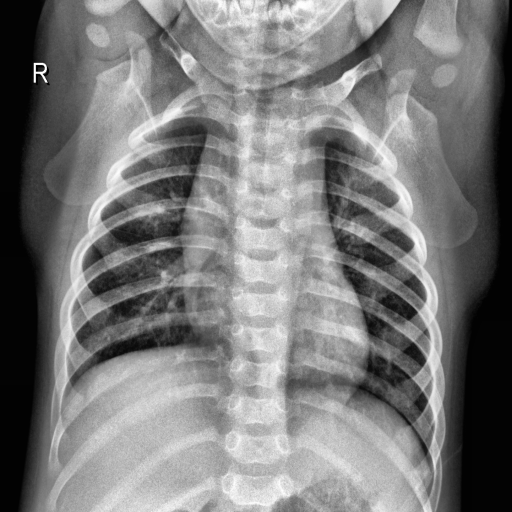
Finding: NORMAL